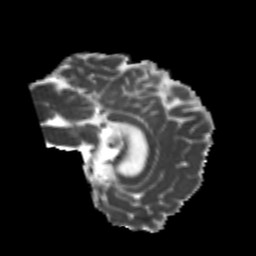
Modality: MD
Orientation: sagittal
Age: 22
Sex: female
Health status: healthy
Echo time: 0.074 s